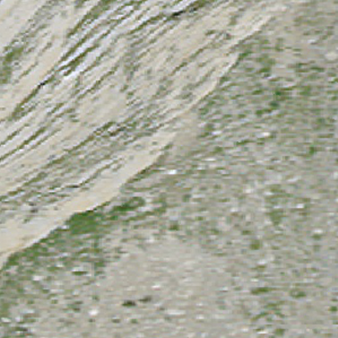
Label: other